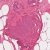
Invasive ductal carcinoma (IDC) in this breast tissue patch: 0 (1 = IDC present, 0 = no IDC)